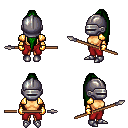
a pixel art fantasy rpg character, female body template, human, tanned skin, gold arm armor, red pants, green extra-long topknot hairstyle, metal helm, gold gloves, metal boots, spear, four views (front, back, left, right), 2x2 character sprite sheet, small pixel art, hard edges, no anti-aliasing